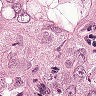
Metastatic tissue present: yes